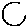
Label: circle